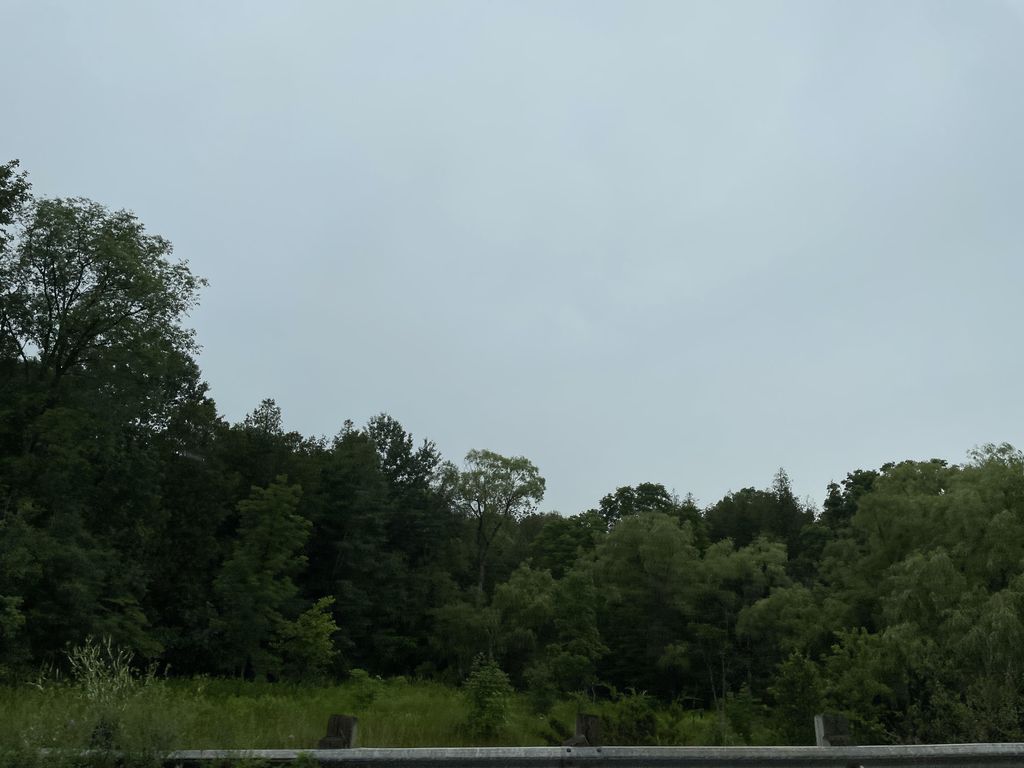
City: kitchener-waterloo